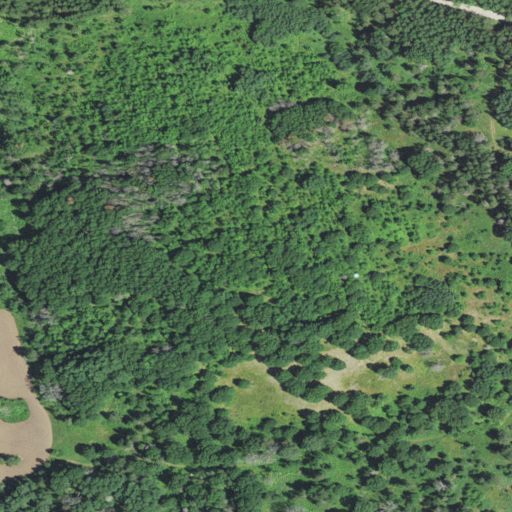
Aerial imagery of mountain in Michigan named Buck Hill containing deciduous forest, grassland, mixed forest, evergreen forest, and open development